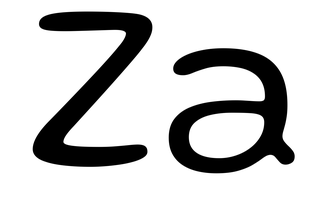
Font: Gluten_Light